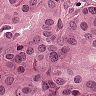
Metastatic tissue present: yes